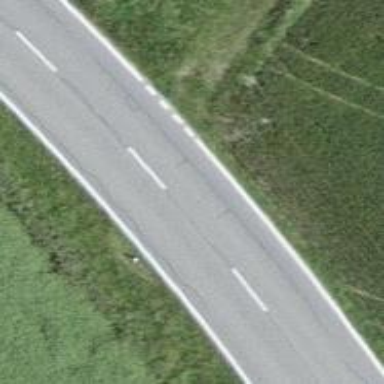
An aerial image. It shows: Tertiary road with asphalt surface.